Question: I have a 'ViewController' where I have placed another 'ViewController' on one of it's SubView. In that 'ViewController' (placed in SubView) I need to go to another 'ViewController' on a click event. But when I can 'self.navigationController' 'pushViewController' method , My log says It's pushed but Screen is not changing.
My attached image depicts the scene , Match Details is the host ViewController. White rectangle is a UIView , and the guest 'ViewController' is placed within this white rectangular View. When I click on the round button (Click written) , then another 'ViewController' should replace the Host 'ViewController'.
It's a complex application , so pasting codes here should not be a good idea. Just a few explanation would help me a lot , I can fix the codes myself. Some some hint required about my mistake.

Thanks in advance for help.
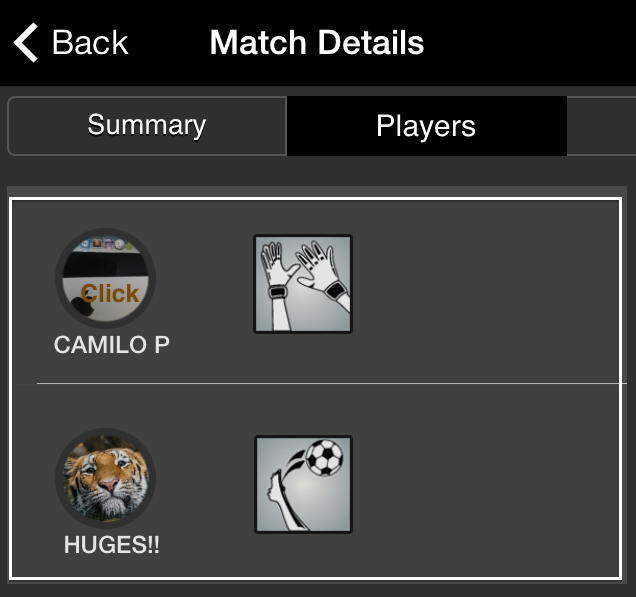
Answer: When you add view of viewController as subview you need also register your viewController as child view controller for parentViewController.
Example:
'''
UIViewController *mainVC = [UIViewController new];
UIViewController *childVC = [UIViewController new];
[mainVC addChildViewController:childVC];
[mainVC.view addSubview:childVC.view];
UIViewController *parentVC = childVC.parentViewController;
'''
Here is .